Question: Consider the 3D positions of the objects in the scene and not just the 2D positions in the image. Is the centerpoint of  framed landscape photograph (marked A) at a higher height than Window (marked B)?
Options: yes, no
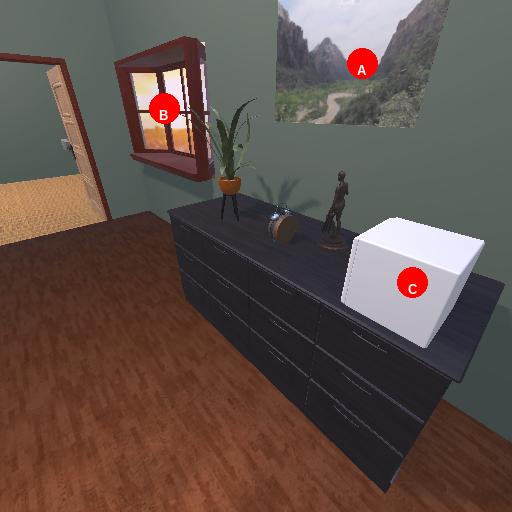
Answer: yes